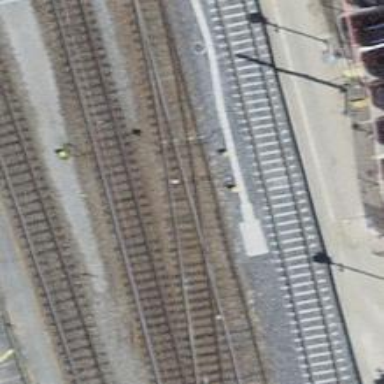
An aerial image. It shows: Single-track railway siding with electrified contact lines.